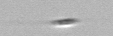
Label: Cylindrotheca_morphotype1